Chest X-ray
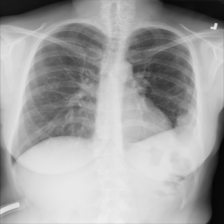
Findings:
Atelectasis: negative
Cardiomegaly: negative
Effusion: negative
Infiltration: negative
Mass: negative
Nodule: negative
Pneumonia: negative
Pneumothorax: negative
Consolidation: negative
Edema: negative
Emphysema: negative
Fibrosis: negative
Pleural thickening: positive
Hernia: negative